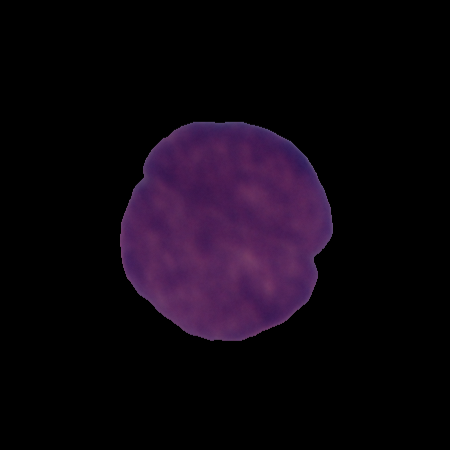
Label: cancer